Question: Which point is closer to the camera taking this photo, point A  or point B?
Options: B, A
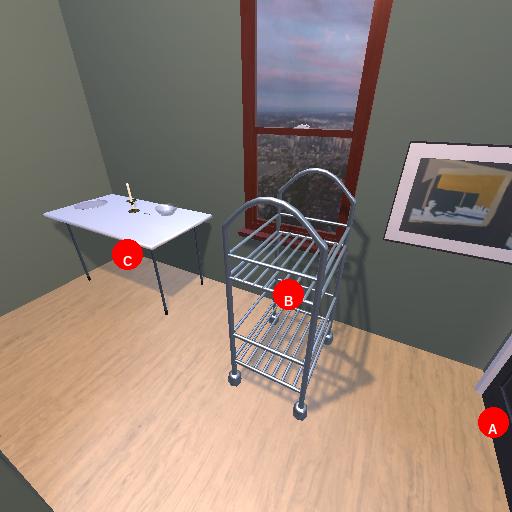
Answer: B